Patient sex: F
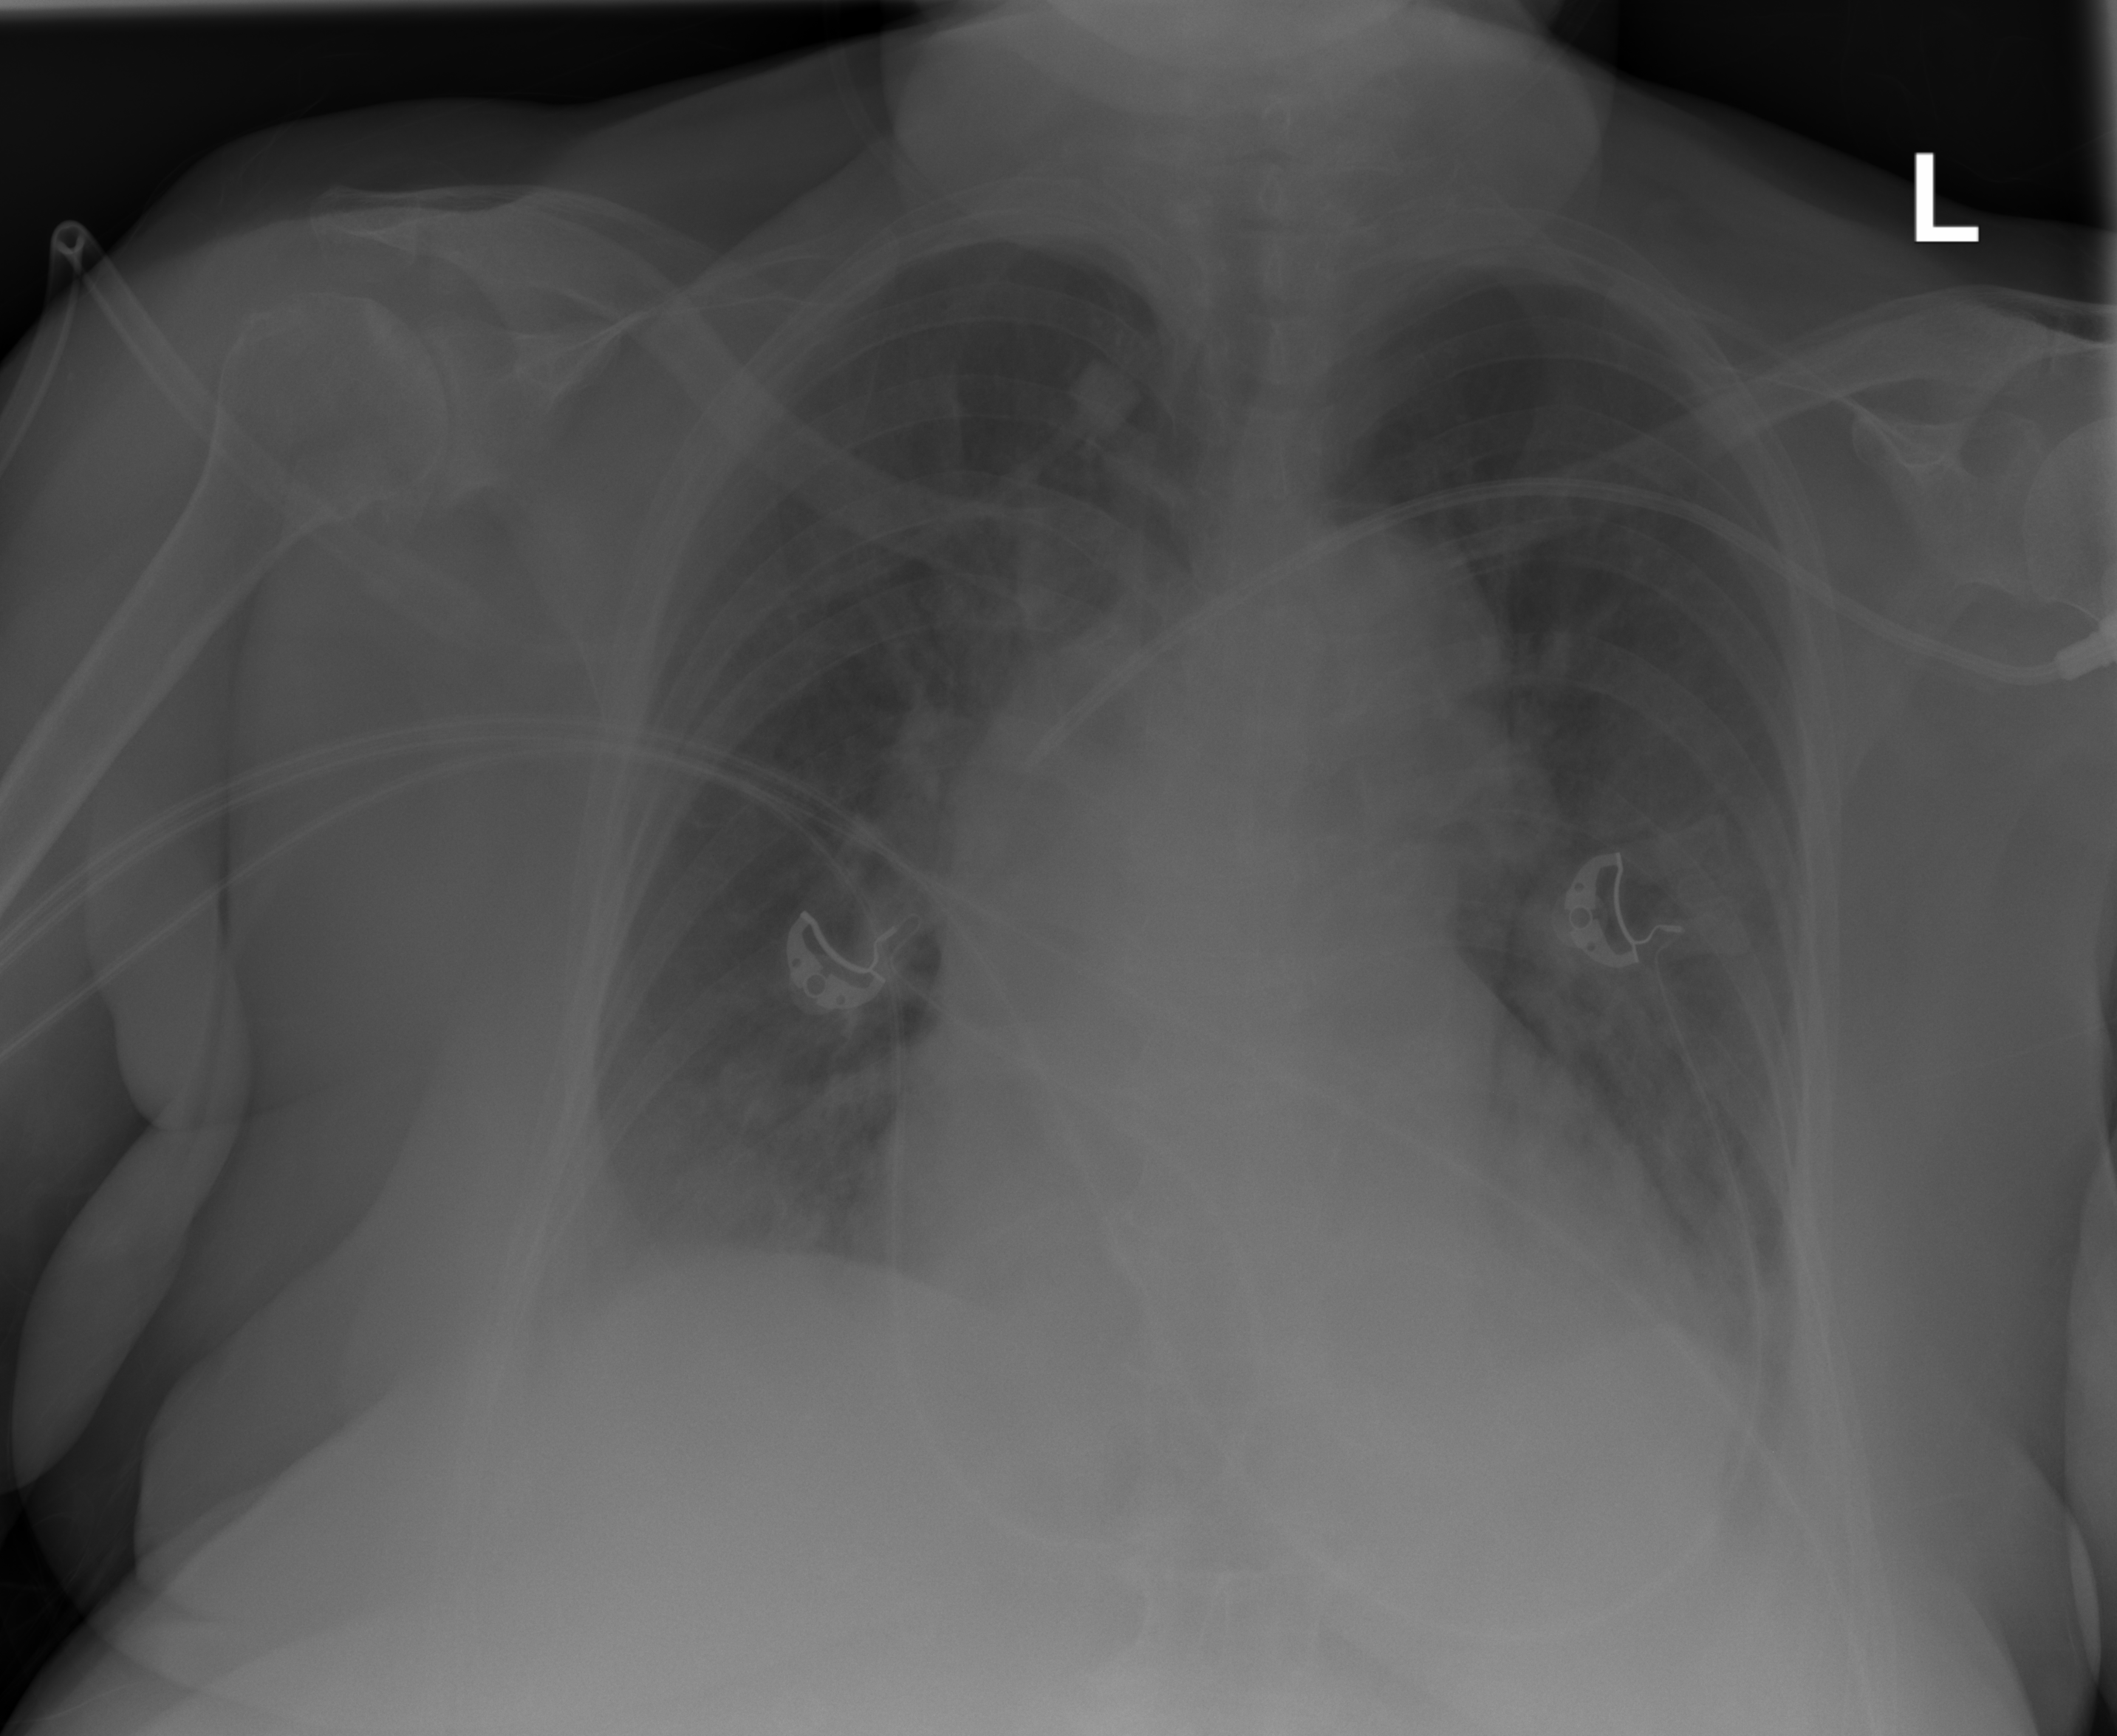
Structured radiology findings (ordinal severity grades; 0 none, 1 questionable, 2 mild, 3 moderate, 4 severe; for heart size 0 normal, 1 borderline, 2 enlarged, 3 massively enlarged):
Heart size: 2
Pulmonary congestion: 3
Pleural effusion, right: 0
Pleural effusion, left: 2
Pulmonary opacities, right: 2
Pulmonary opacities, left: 2
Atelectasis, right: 2
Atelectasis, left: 2